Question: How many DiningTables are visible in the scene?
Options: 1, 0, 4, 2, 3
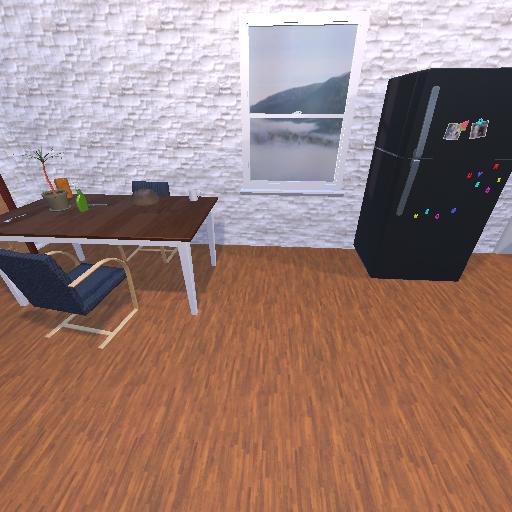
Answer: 1